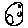
Label: moon